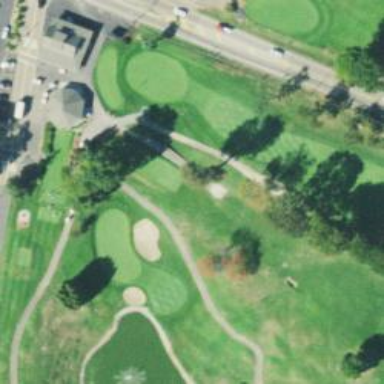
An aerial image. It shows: Path for both roads and golfers.